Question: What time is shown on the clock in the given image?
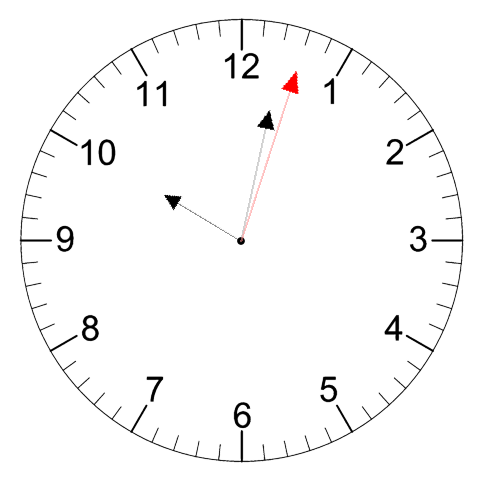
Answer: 10:02:03